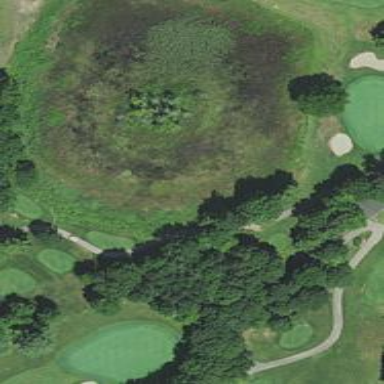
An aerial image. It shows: Golf hole.